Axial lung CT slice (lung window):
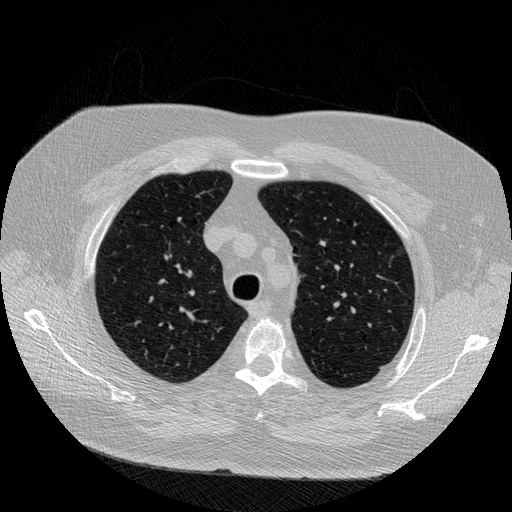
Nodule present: yes
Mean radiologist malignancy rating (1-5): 2